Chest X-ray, PA view. Patient: 44 years old, sex M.
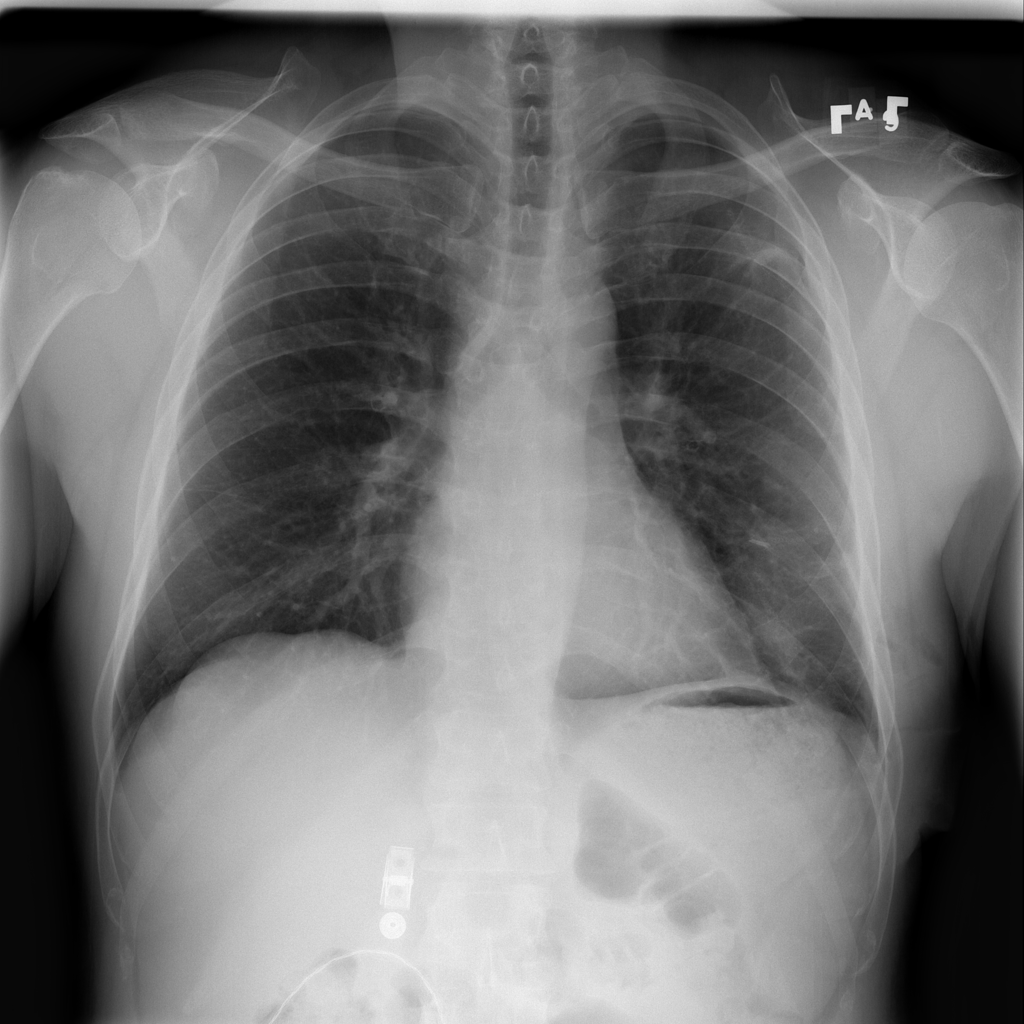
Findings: No Finding